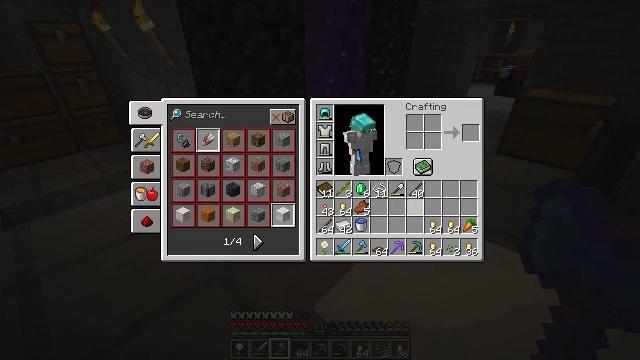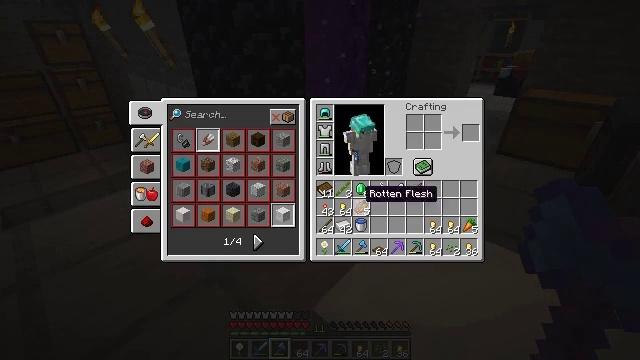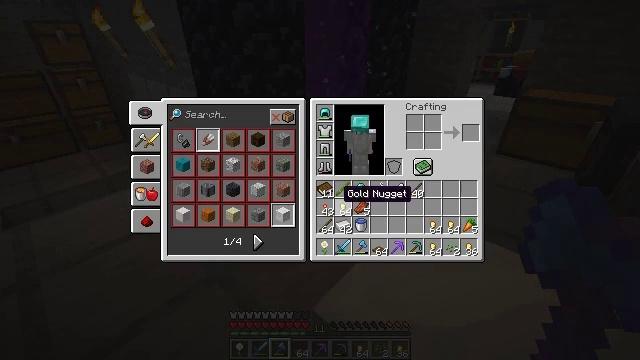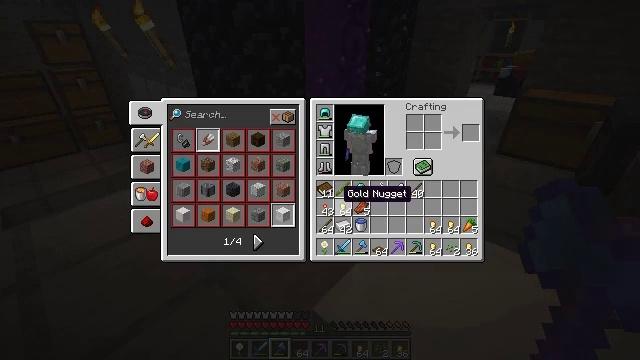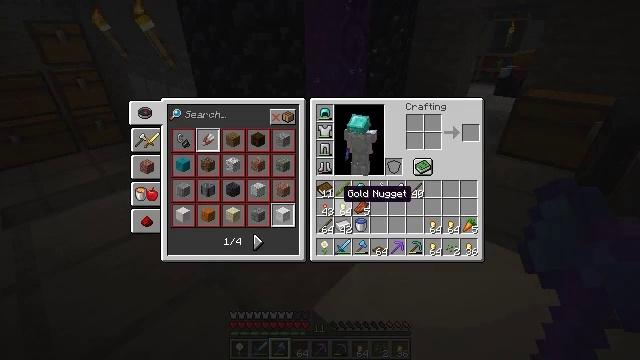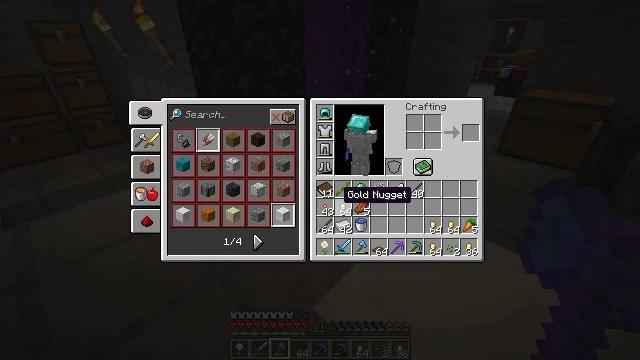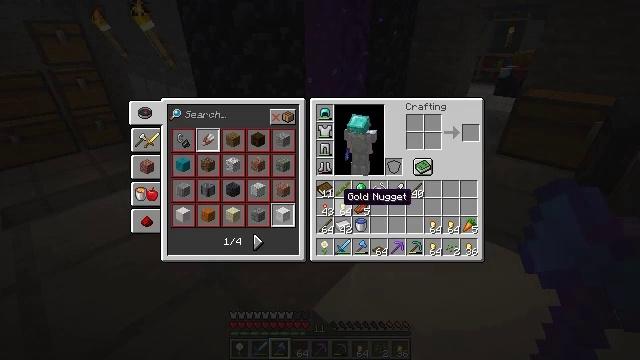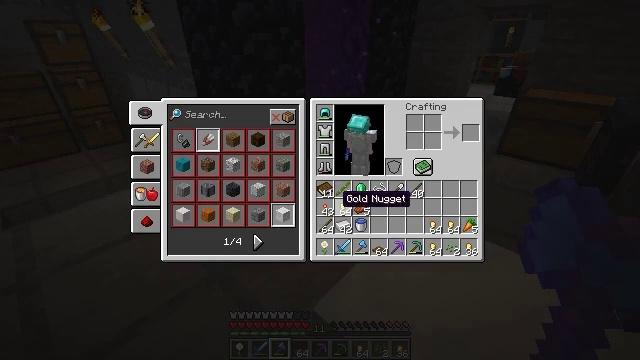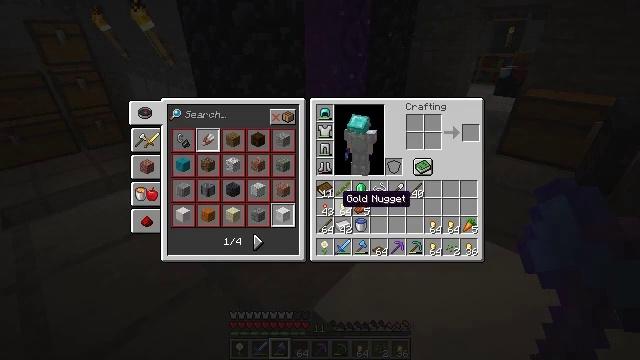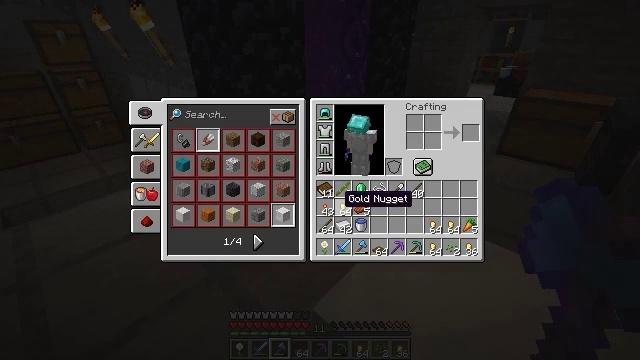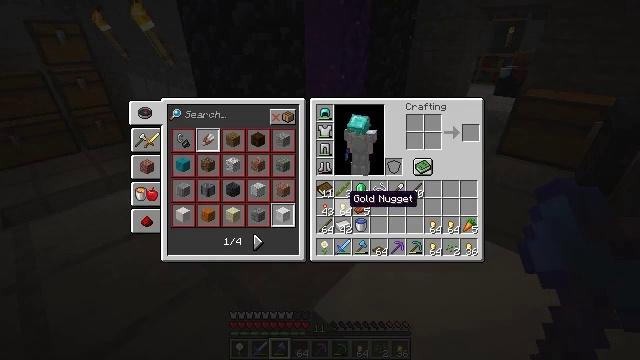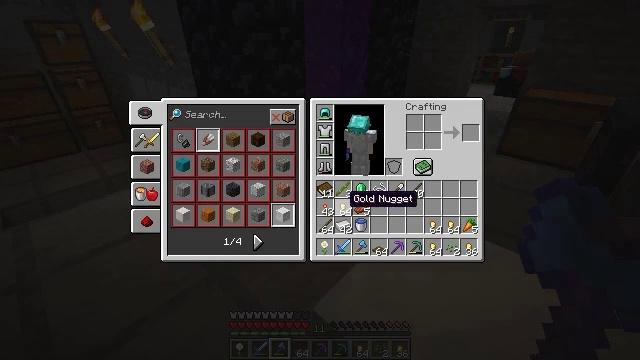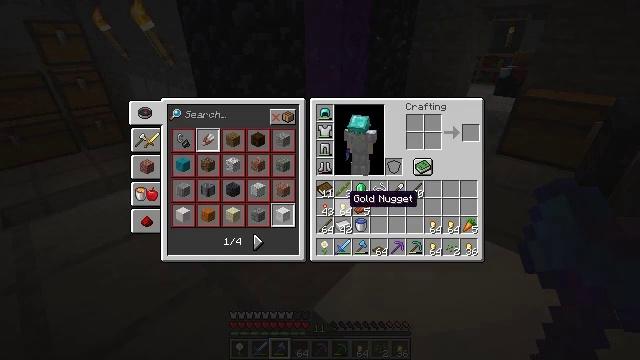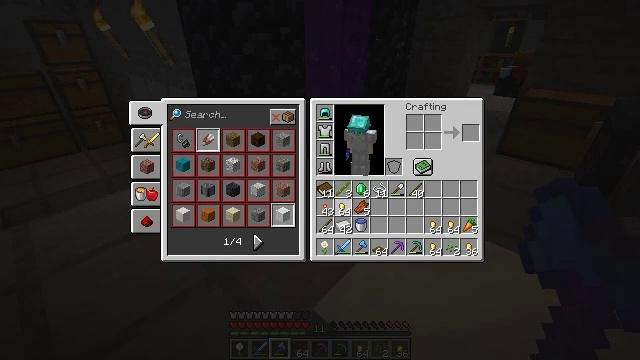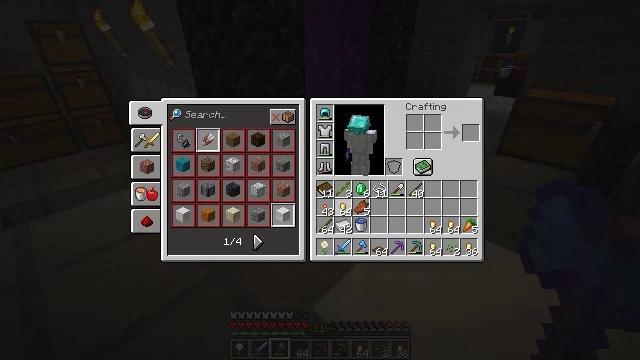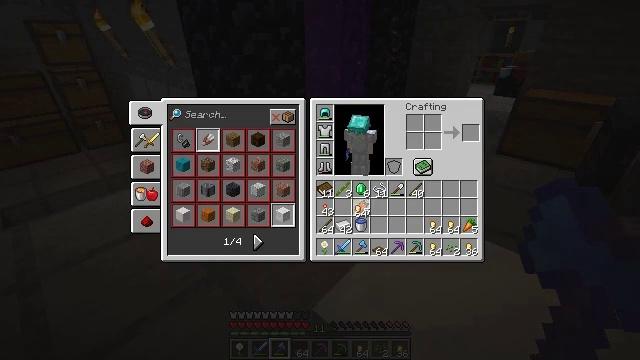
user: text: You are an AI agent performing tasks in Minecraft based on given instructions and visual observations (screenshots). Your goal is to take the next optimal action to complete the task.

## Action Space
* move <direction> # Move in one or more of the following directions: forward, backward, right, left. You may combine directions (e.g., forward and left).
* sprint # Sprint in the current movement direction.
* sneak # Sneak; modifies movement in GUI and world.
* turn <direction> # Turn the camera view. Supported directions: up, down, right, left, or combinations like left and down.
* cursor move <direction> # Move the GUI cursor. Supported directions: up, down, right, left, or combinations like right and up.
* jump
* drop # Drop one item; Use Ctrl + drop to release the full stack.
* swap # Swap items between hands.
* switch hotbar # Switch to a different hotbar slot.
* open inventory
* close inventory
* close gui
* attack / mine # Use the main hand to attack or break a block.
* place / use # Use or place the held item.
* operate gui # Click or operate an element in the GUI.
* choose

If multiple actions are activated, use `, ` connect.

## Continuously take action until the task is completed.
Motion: motion action
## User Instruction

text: Dig up carrots from the soil.
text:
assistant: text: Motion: turn left
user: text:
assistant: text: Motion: turn left
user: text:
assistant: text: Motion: no_op
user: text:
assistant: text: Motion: no_op
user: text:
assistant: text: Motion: no_op
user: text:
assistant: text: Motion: no_op
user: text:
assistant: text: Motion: no_op
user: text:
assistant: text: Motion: no_op
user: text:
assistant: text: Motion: no_op
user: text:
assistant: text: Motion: no_op
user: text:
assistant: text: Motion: no_op
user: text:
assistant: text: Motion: no_op
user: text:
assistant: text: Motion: attack / mine
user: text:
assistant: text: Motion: attack / mine
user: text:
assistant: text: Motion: turn right
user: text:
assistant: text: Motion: turn right
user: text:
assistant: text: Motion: turn right
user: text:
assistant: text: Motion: turn right
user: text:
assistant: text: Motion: turn right
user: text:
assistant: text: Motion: no_op
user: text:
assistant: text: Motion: no_op
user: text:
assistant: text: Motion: no_op
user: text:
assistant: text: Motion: turn down
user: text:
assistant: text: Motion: no_op
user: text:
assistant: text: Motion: no_op
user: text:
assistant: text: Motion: no_op
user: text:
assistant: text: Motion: no_op
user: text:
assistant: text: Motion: no_op
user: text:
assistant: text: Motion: no_op
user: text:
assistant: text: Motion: no_op